Question: i have a 'datagridview' the contents are as follows when i load the 'datagridview'

for the column 'Payment ID' i want the IDs to be like 'P00001' i know i have to use the mask '\P99999' but the question is how? any help would be appreciated thanks in advance.. and the input mask in the 'access database' from where i'm importing the data is '\P99999;;#'
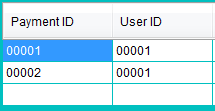
Answer: E.g.
'''
Dim table As New DataTable
With table.Columns
.Add("Formatted", GetType(Integer))
.Add("Unformatted", GetType(Integer))
End With
With table.Rows
.Add(1, 1)
.Add(2, 2)
.Add(3, 3)
End With
Me.DataGridView1.DataSource = table
Me.DataGridView1.Columns(0).DefaultCellStyle.Format = "\P00000"
'''